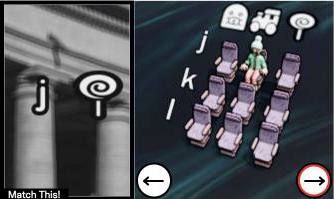
Task: seats
Answer: no